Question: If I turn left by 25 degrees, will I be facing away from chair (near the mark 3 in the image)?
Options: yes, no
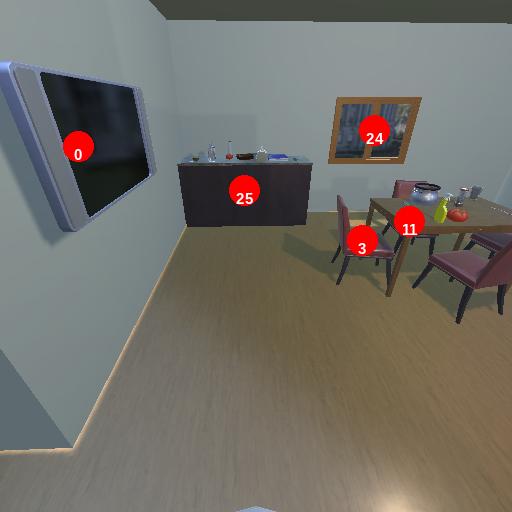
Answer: yes